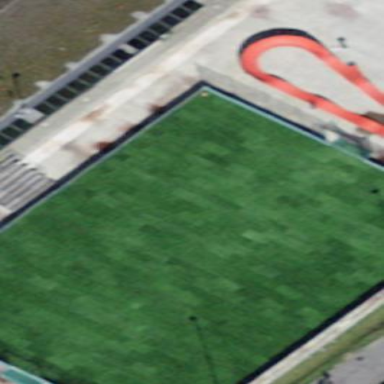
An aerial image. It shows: Artificial turf soccer pitch for leisure activities.